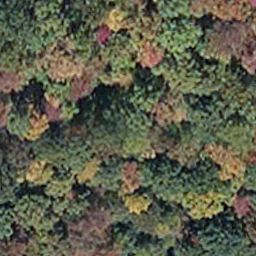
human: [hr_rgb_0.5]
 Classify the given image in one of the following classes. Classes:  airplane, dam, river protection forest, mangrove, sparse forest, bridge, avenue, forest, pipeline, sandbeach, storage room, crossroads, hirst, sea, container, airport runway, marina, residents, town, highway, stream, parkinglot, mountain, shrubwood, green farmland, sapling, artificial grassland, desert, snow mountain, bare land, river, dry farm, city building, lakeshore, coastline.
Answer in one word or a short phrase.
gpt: mangrove